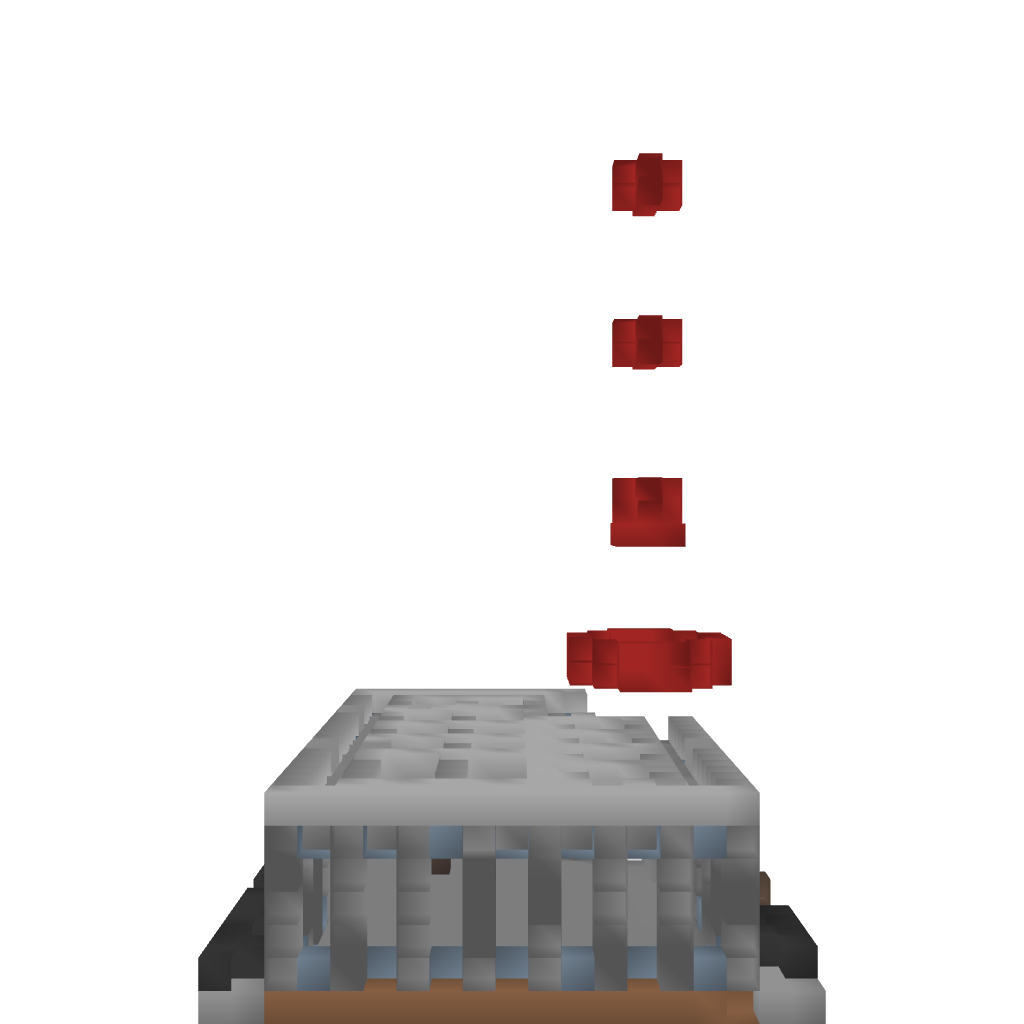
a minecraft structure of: Medium Factory